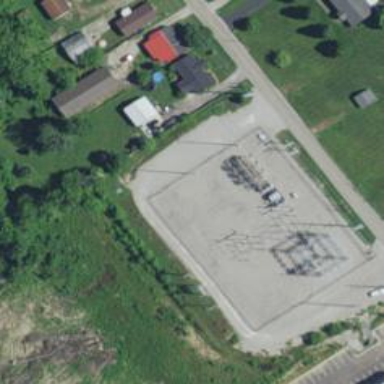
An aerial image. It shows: Outdoor power substation surrounded by fence.